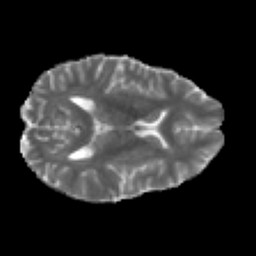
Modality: MD
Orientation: axial
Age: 37
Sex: male
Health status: healthy
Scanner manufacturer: philips
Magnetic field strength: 3 T
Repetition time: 4.378 s
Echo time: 0.09797 s